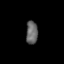
Tissue: lung
Cell type: Epithelial cells
Senescence score: 0.2092
Nuclear area (px): 266
Mean DAPI intensity: 102.041